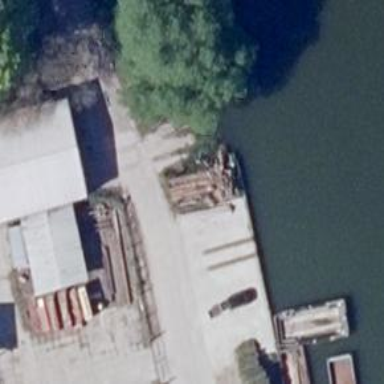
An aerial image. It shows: Slipway on leisure land.